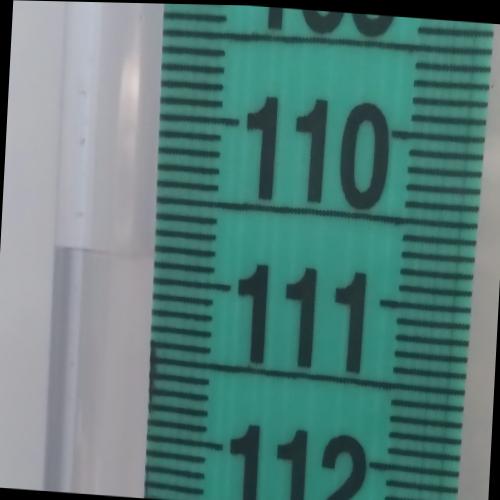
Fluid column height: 110.9 cm